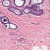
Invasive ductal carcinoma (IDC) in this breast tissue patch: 0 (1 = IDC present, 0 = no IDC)